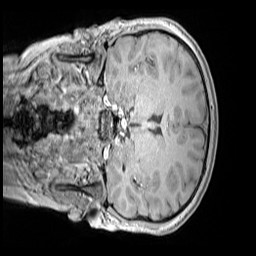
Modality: MP2RAGE
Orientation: coronal
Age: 12
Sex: male
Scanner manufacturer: siemens
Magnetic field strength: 3 T
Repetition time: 4 s
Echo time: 0.00299 s